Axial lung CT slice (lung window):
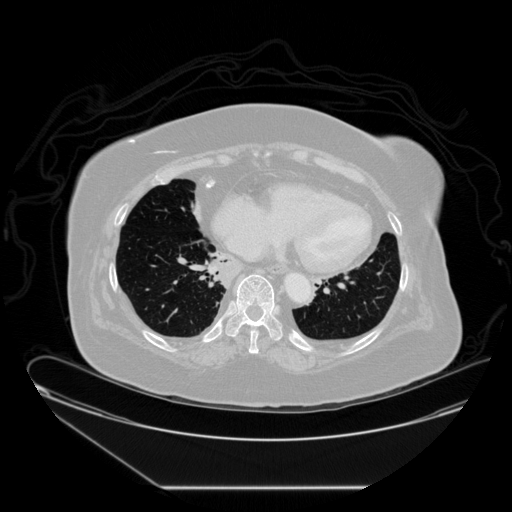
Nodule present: no